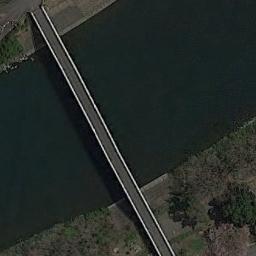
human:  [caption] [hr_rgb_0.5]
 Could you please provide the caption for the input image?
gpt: A bridge connects the green fields on both sides of the deep blue river .

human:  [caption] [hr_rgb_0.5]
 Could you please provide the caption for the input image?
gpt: On one side of the river are vegetation and on the other side are settlements .

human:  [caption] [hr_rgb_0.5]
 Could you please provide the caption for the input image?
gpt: A bridge is over the river with some plants beside .

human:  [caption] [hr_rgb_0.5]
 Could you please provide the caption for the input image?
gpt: A bridge built on a dark green river and some green plants on one side of the river .

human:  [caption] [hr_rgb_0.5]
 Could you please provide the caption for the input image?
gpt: The bridge is over the river .